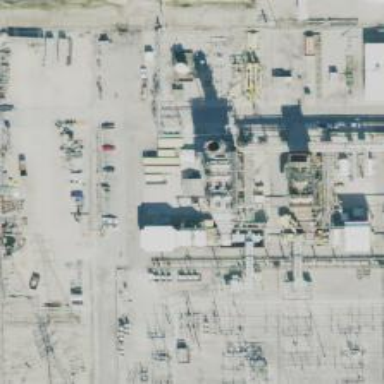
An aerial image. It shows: Gas turbine generator.